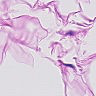
Metastatic tissue present: no